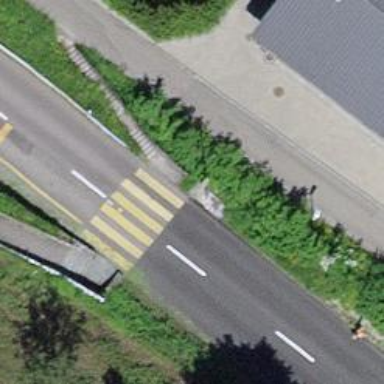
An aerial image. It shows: Paved steps on the road.